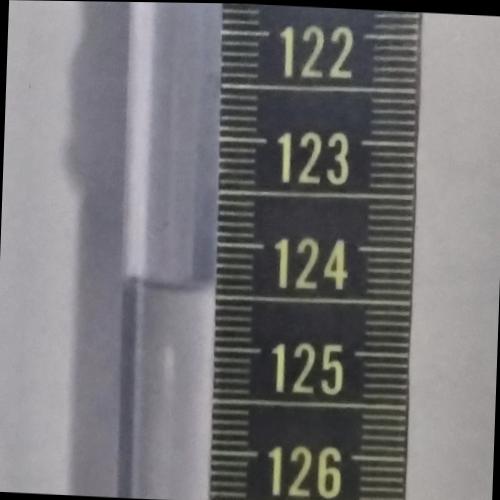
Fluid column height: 124.4 cm